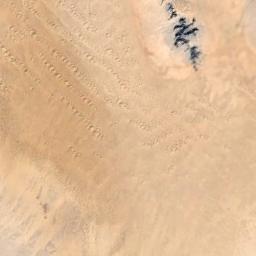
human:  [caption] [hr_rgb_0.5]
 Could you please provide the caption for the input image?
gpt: There are yellow desert with a line of bare land .

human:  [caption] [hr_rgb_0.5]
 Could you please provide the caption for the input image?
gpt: There is a small jungle in this desert .

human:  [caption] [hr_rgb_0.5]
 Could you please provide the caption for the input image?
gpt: The desert has yellow sand, Sparse vegetation and flat terrain .

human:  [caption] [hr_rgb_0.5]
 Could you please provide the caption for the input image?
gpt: Some rocks distribute in the yellow desert.

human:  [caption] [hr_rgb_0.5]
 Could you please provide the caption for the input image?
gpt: A yellow desert with some dunes .